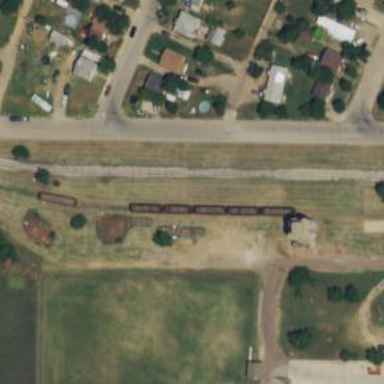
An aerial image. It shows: Railway siding for service.